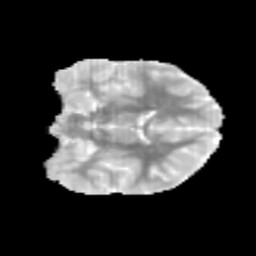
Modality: MD
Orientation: coronal
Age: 9
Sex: female
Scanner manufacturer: siemens
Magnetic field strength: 3 T
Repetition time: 3.8 s
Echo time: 0.07 s